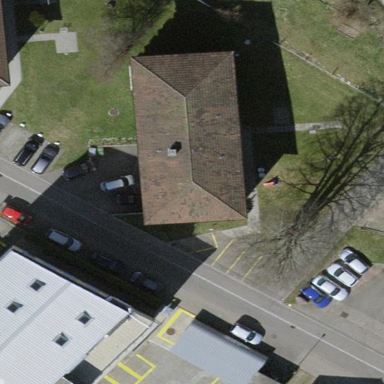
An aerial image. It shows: Building with gabled roof.